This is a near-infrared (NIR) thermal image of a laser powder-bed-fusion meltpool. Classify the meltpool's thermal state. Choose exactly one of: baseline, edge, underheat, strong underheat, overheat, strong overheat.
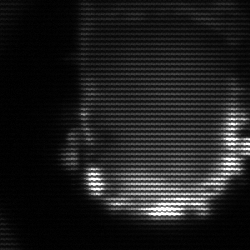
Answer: baseline